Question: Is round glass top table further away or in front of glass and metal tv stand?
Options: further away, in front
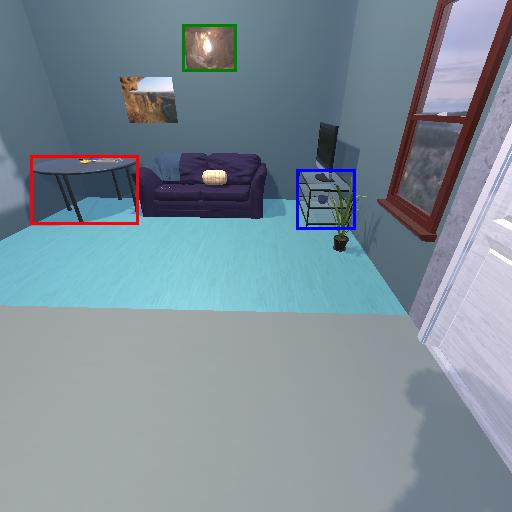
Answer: further away